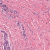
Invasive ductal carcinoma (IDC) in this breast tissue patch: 0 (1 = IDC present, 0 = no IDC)